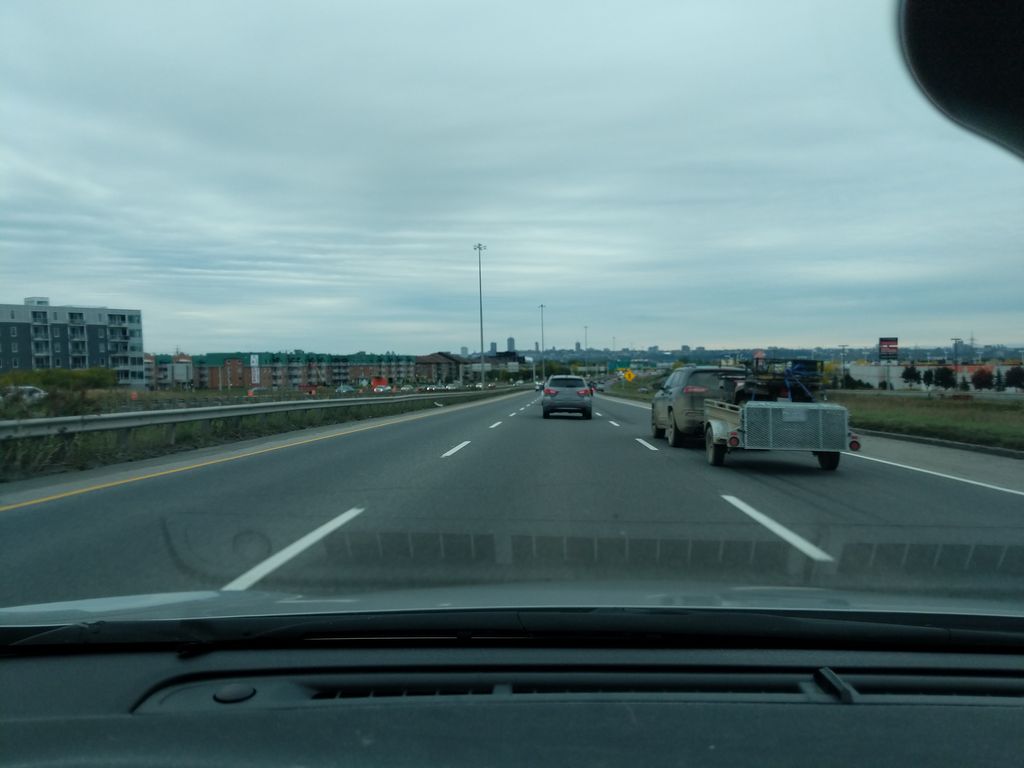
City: quebec_city